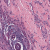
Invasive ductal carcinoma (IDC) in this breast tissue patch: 1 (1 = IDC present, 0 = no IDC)